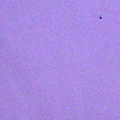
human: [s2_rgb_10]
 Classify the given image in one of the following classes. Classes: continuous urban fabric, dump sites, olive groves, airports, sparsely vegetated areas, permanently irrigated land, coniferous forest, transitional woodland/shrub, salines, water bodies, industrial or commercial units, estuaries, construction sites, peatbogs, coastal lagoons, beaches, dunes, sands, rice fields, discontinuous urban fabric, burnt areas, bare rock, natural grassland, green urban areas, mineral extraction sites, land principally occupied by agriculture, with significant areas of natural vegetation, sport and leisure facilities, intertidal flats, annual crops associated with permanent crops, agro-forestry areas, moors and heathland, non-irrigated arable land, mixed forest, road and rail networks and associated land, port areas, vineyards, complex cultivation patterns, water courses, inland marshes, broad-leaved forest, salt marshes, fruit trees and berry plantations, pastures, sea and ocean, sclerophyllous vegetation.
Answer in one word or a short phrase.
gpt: water bodies